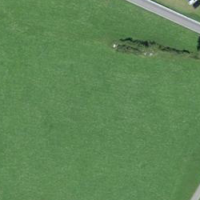
EUNIS habitat code: 24
Species observed at this site:
Papilio machaon
Calamia tridens
Colias croceus